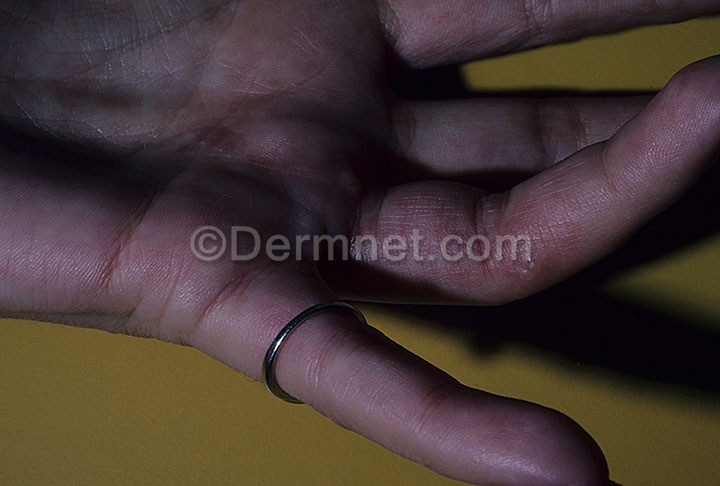
Disease: Warts Molluscum and other Viral Infections